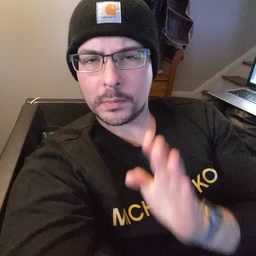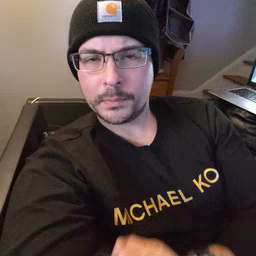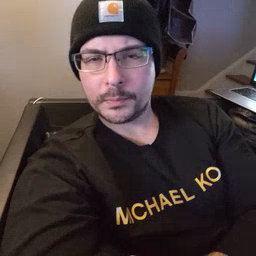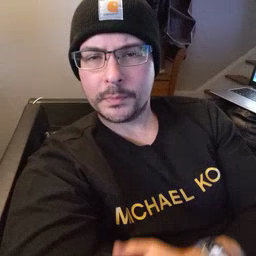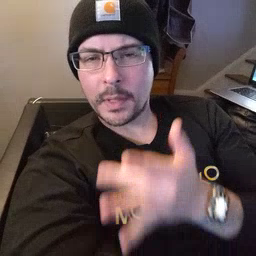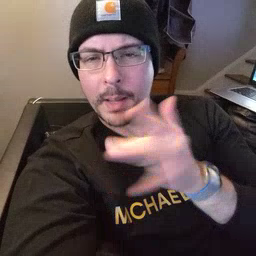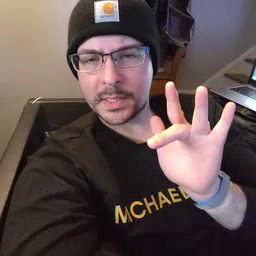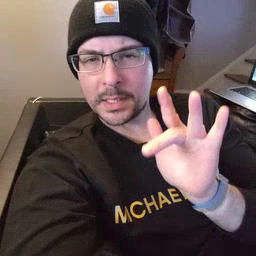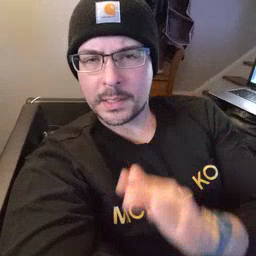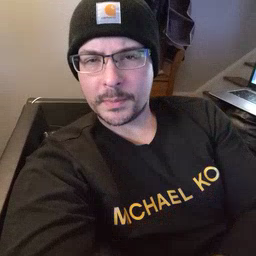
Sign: empty